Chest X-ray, AP view. Patient: 39 years old, sex F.
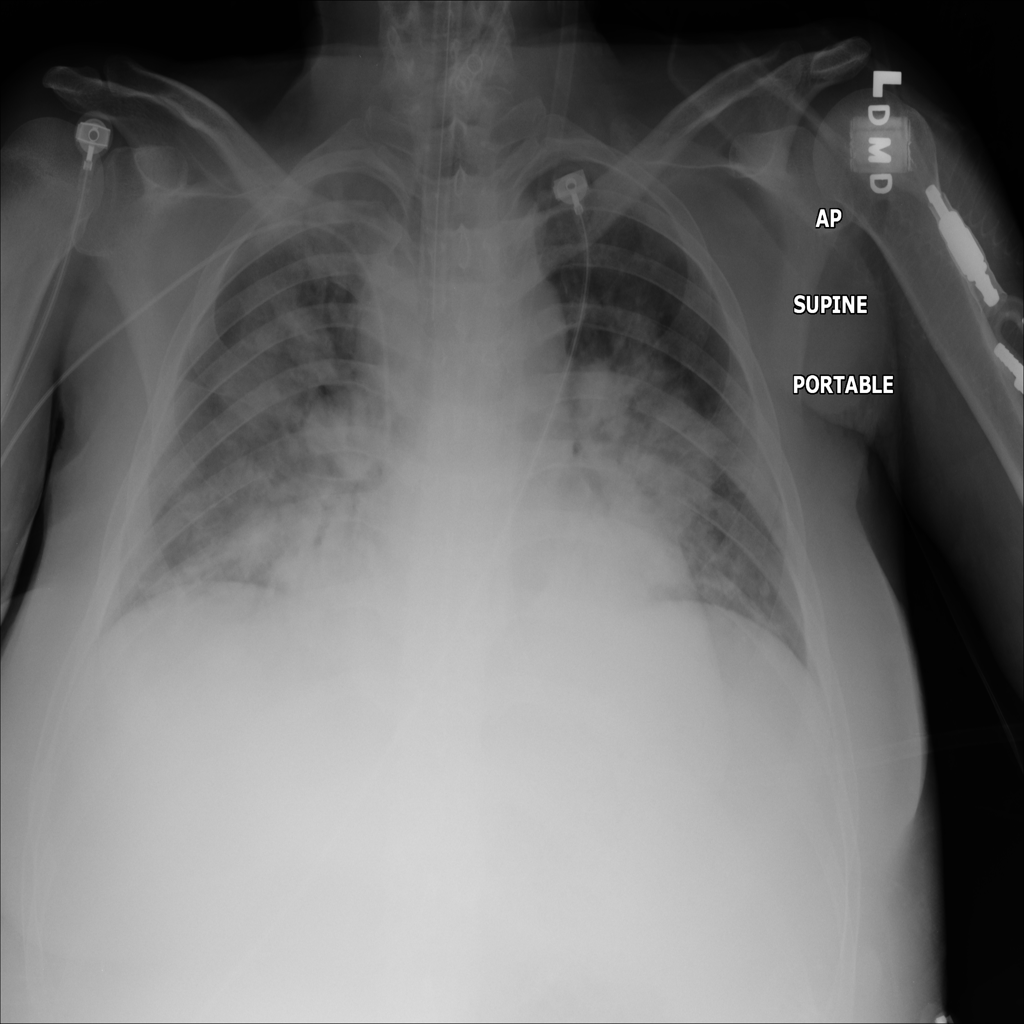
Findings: Edema, Infiltration